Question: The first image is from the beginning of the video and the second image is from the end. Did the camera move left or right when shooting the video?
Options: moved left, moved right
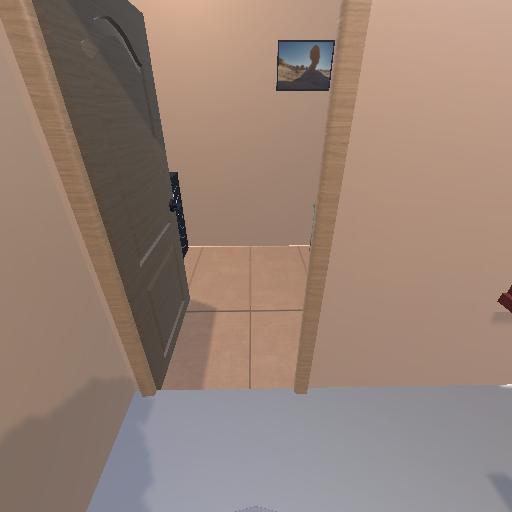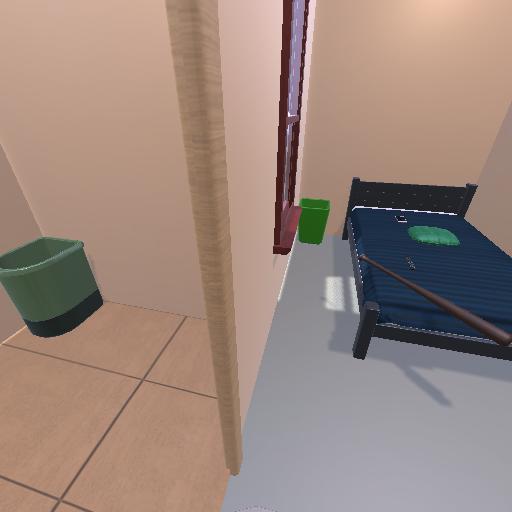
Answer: moved left